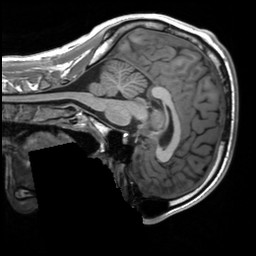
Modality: T1w
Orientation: sagittal
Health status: healthy
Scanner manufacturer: siemens
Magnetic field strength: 3 T
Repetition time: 2.3 s
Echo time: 0.00207 s